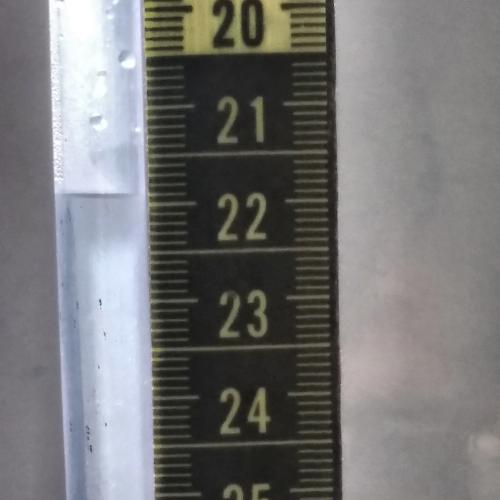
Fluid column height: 21.9 cm